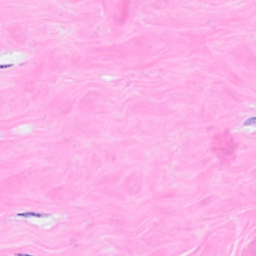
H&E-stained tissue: Breast